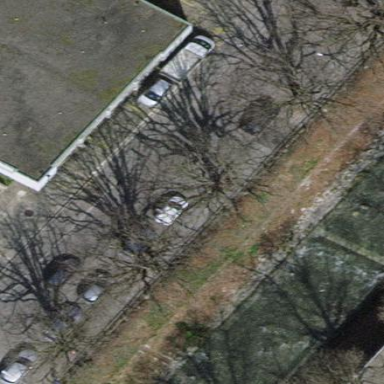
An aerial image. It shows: Parallel street-side parking with asphalt surface.